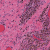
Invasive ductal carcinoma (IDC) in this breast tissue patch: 0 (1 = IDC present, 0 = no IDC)